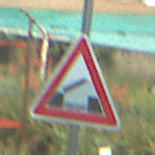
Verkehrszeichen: BeweglicheBruecke
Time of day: MorningAfternoon
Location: Roofed (Special)
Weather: PartlyCloudy
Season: NotSpecified
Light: Natural